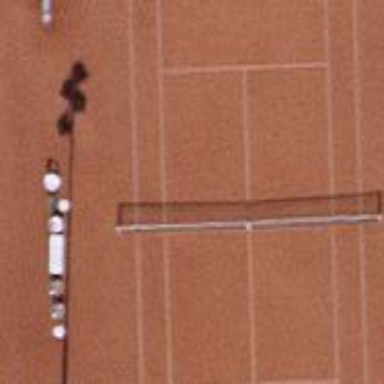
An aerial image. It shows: Tennis court with tartan surface on leisure land pitch.